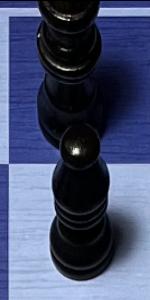
Label: Bishop_Black